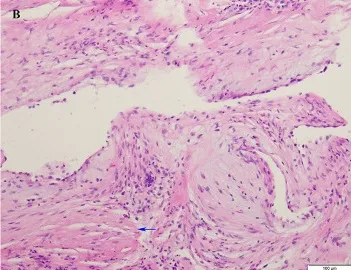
(B) Histopathology showed the anomalous arteries with thick wall are composed of smooth muscle (blue arrow).
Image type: pathology (h&e)